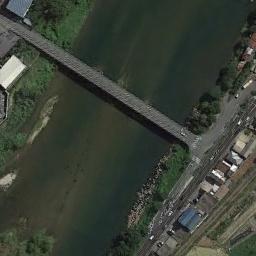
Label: bridge